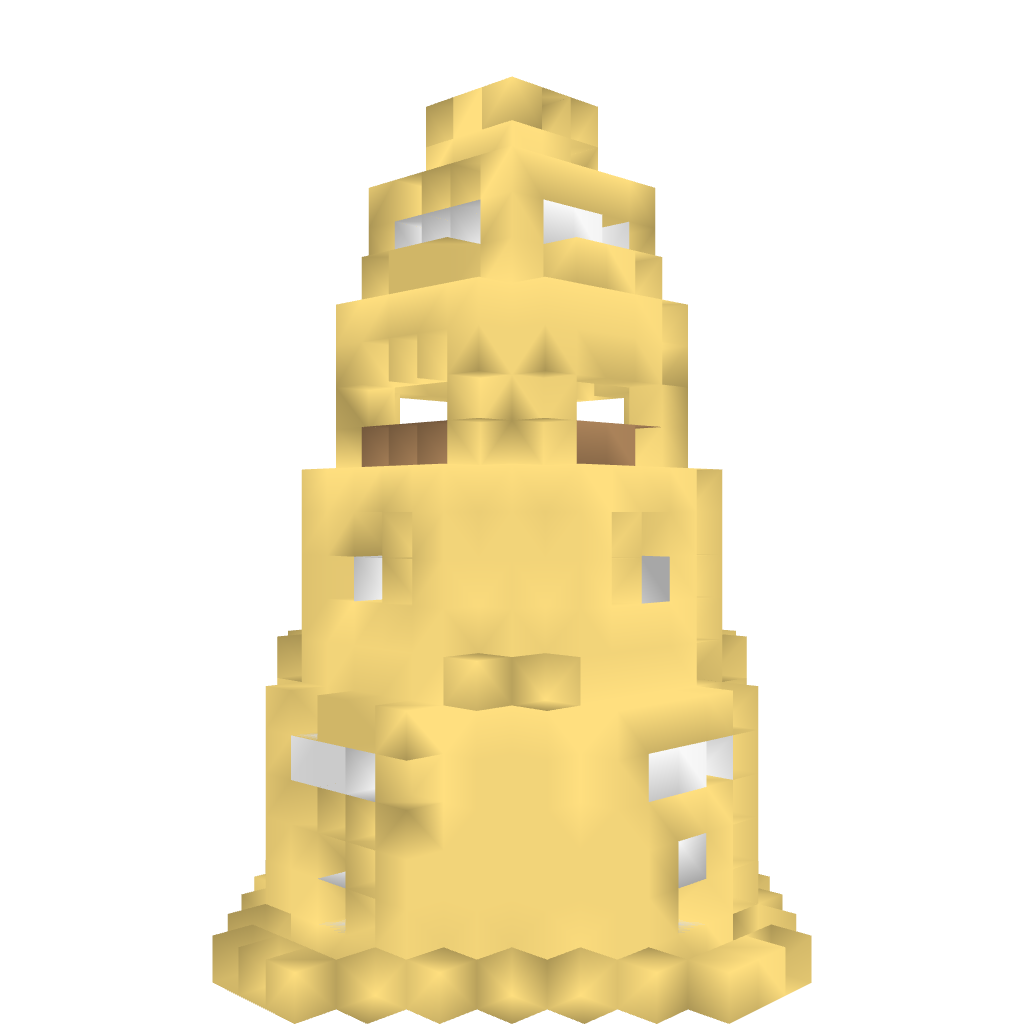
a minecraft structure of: Sandstone Watchtower